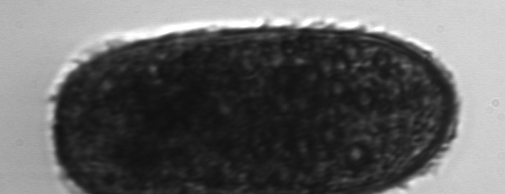
Label: Pleuronema